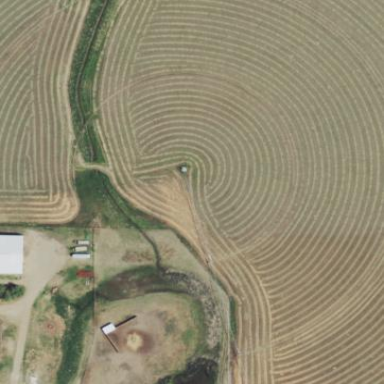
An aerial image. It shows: Farmland with pivot irrigation system.